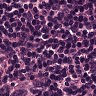
Metastatic tissue present: no